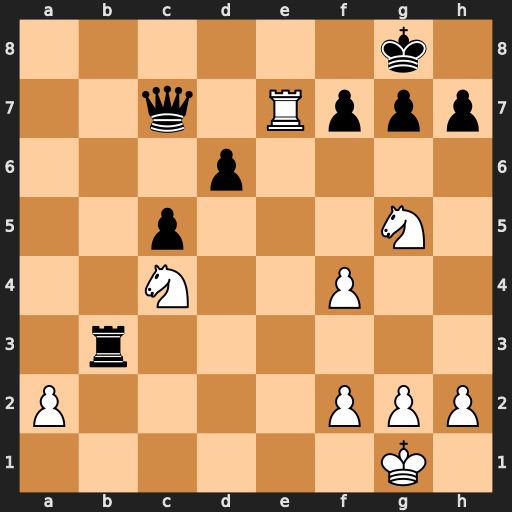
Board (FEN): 6k1/2q1Rppp/3p4/2p3N1/2N2P2/1r6/P4PPP/6K1
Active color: w
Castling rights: -
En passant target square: -
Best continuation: Re8#